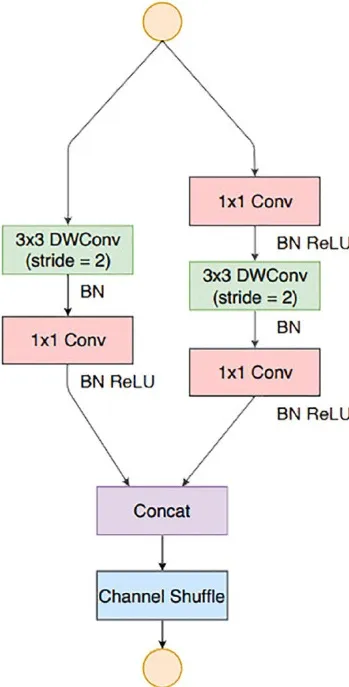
Building Blocks of ShuffleNet v2 and this study. The ShuffleNet v2 unit for spatial down sampling (2x).
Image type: chart (chart)